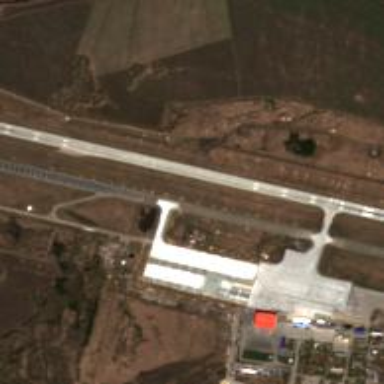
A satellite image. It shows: Concrete runway at airport.